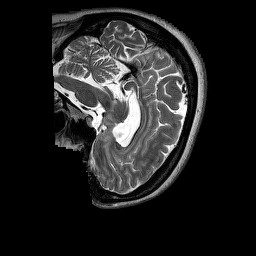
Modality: T2w
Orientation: sagittal
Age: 38
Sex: female
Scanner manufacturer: siemens
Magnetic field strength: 3 T
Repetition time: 3.2 s
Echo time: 0.213 s